Aerial crown-view tile of a tropical tree (Barro Colorado Island, Panama), acquired 20250616:
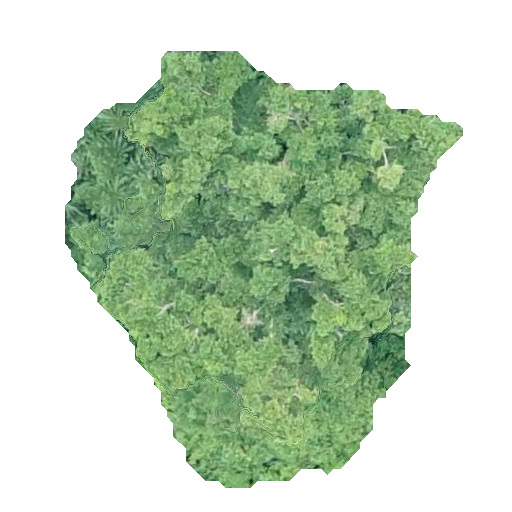
Species: Brosimum alicastrum
GBIF accepted scientific name: Brosimum alicastrum
Crown area: 167.422 m²